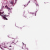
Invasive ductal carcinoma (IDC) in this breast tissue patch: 0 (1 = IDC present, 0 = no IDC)